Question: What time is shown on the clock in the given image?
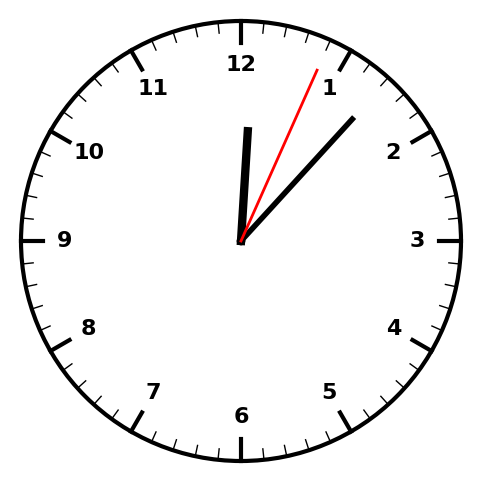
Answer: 12:07:04